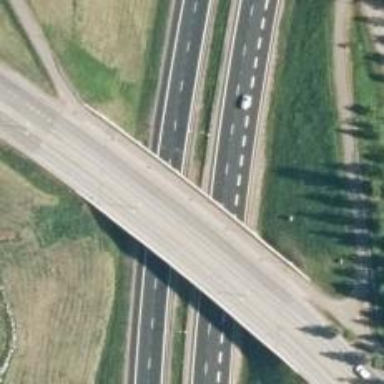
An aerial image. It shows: Bridge over cycleway.